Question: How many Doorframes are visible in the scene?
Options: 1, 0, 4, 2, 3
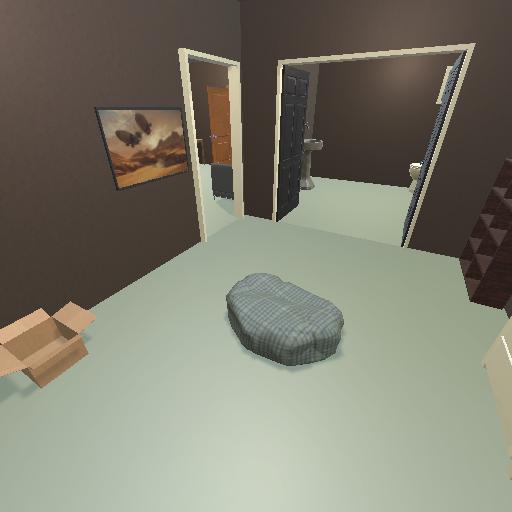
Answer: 1